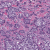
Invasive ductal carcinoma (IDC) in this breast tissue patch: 1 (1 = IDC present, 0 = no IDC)